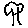
Label: tree